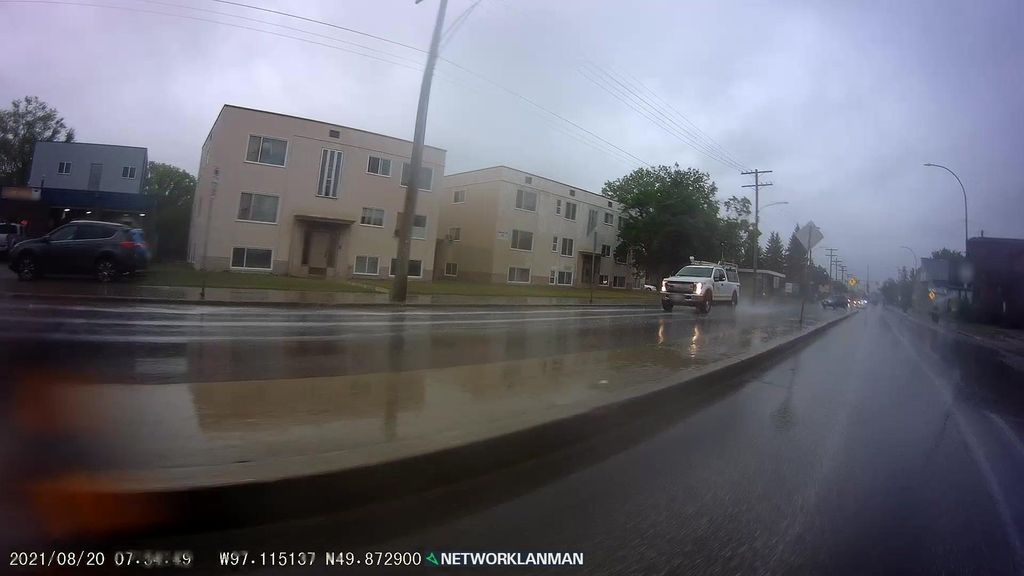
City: winnipeg